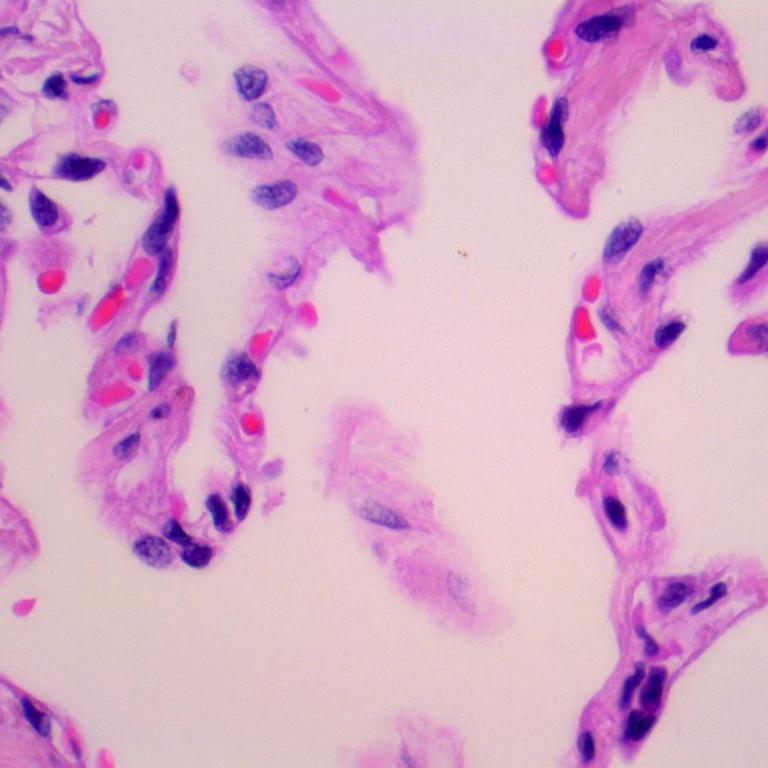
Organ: lung
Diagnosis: benign